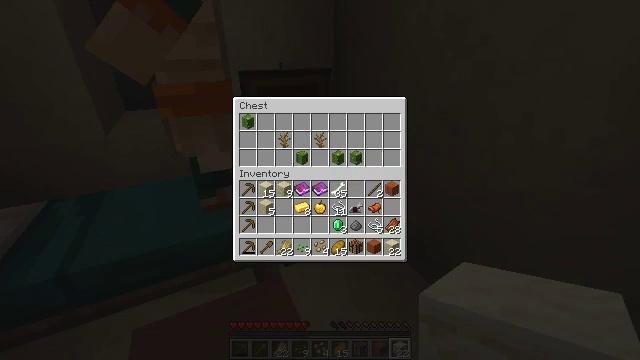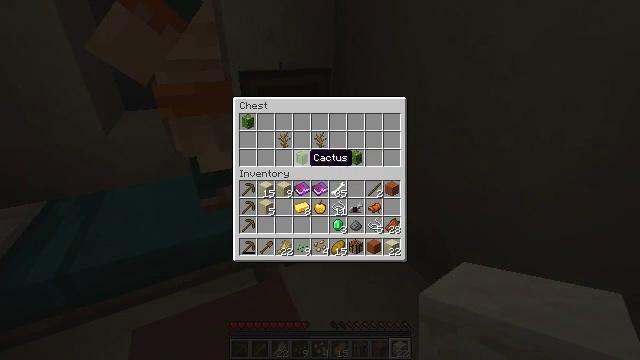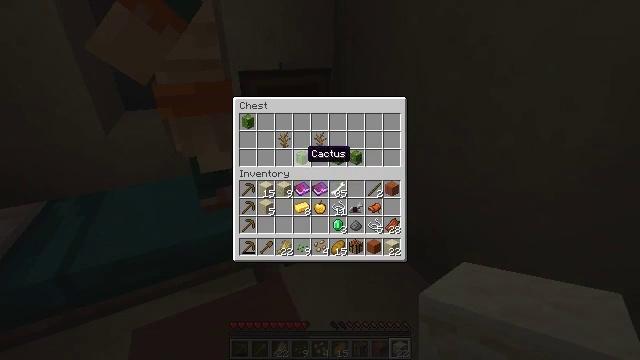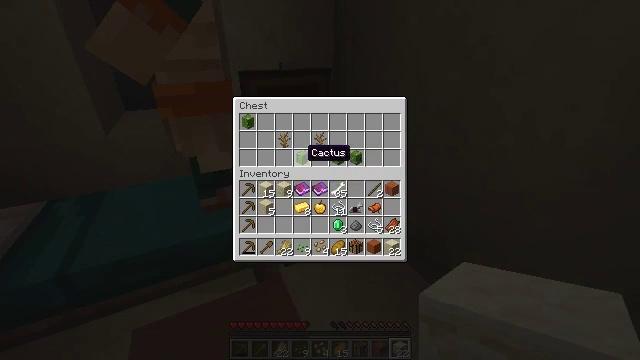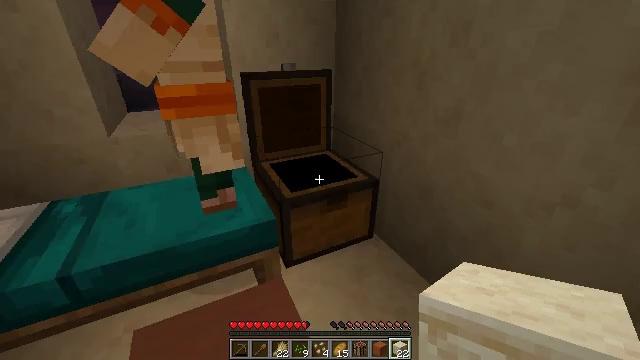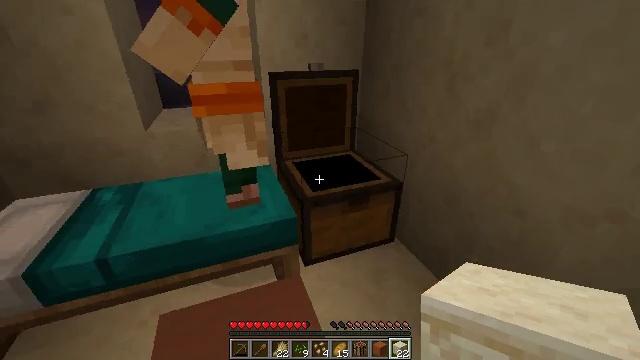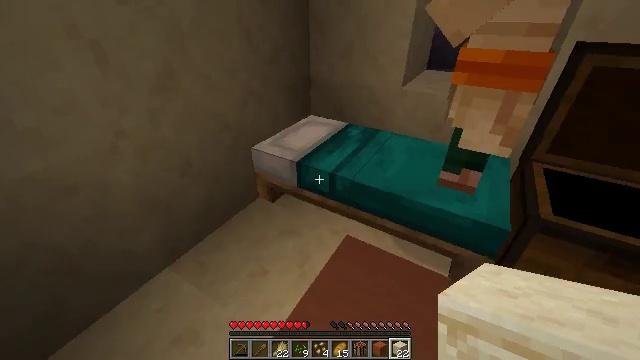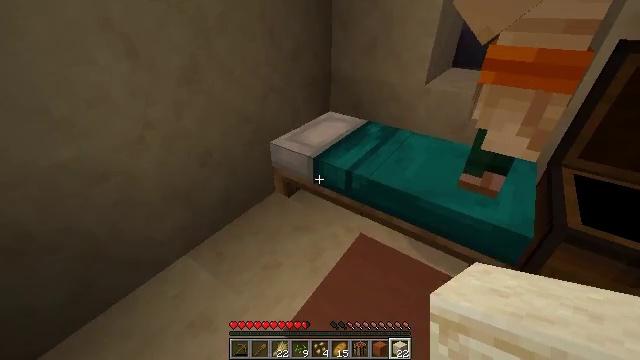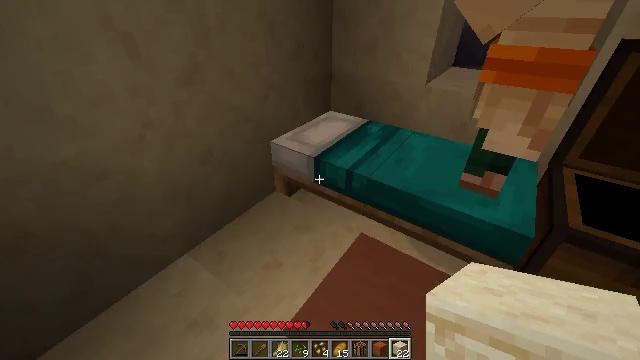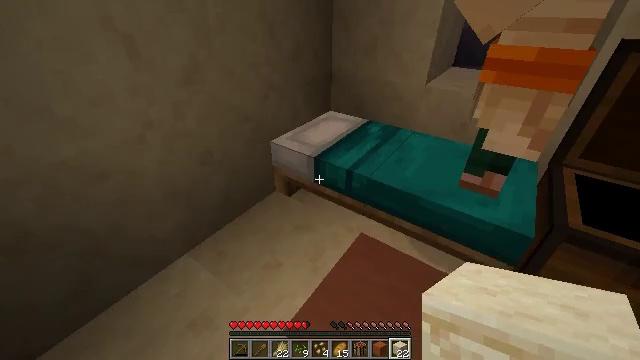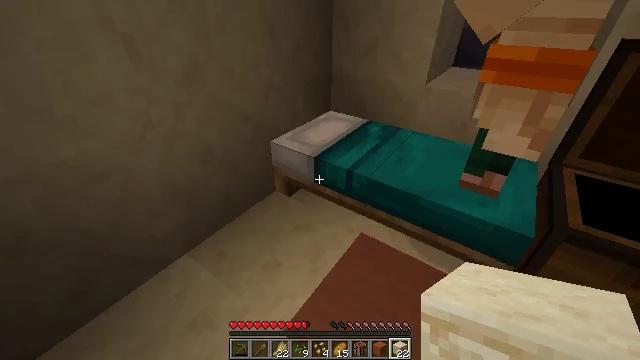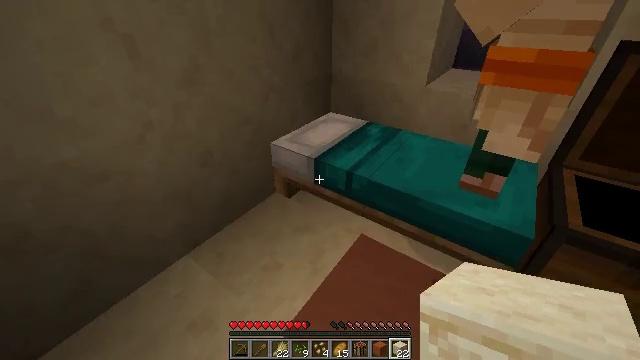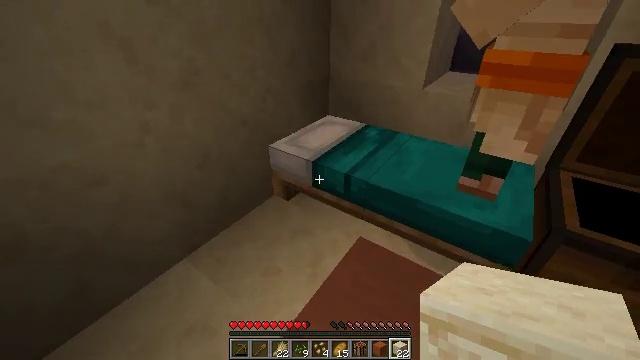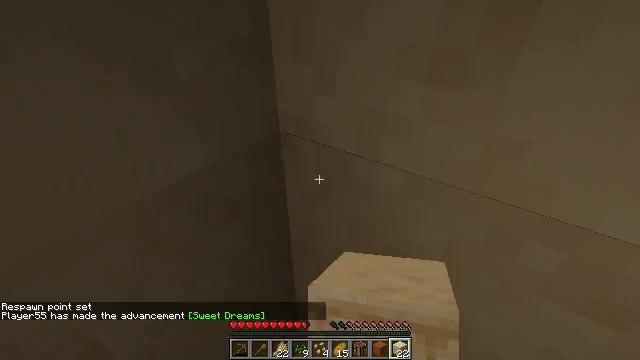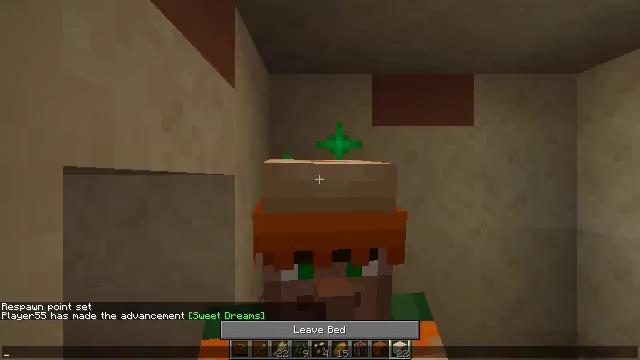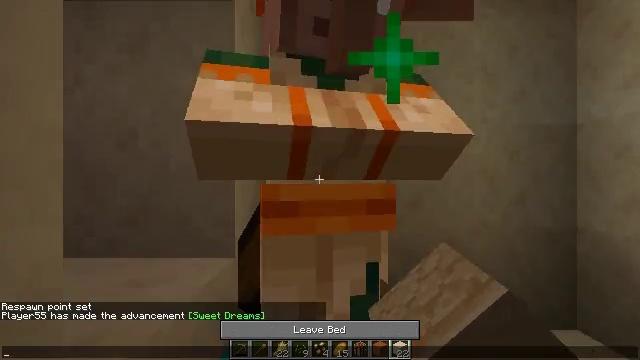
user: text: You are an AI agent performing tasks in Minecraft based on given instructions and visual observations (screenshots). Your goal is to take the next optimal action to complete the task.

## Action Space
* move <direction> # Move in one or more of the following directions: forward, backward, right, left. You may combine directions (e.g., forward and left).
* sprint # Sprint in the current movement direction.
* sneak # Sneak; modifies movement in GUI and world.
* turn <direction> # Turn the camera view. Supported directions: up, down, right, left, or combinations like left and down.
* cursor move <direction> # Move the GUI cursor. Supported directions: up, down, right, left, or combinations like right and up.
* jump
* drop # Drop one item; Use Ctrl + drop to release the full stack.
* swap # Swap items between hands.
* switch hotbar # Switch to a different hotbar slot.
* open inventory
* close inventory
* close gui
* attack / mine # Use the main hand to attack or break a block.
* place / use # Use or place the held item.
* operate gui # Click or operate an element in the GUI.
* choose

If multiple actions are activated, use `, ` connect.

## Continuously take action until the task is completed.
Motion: motion action
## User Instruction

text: Attack the terracotta block to obtain it.
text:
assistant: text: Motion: no_op
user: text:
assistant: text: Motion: no_op
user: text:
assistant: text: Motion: no_op
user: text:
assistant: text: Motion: no_op
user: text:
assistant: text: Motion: turn left, close gui
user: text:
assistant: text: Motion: turn left and down
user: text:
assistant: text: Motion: turn left
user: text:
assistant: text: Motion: use / place
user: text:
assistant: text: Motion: use / place
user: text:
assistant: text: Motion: use / place
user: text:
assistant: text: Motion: use / place
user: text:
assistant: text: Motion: no_op
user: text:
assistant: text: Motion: no_op
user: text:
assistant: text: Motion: no_op
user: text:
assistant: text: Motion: cursor move left and up, open gui
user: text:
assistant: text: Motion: no_op
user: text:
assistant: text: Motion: no_op
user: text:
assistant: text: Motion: no_op
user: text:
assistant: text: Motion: no_op
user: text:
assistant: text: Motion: no_op
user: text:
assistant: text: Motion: no_op
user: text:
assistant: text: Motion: no_op
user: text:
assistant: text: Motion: no_op
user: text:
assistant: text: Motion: no_op
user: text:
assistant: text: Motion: no_op
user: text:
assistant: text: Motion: no_op
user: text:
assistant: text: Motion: no_op
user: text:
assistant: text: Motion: no_op
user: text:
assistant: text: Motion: no_op
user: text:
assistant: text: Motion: no_op